Breast ultrasound image
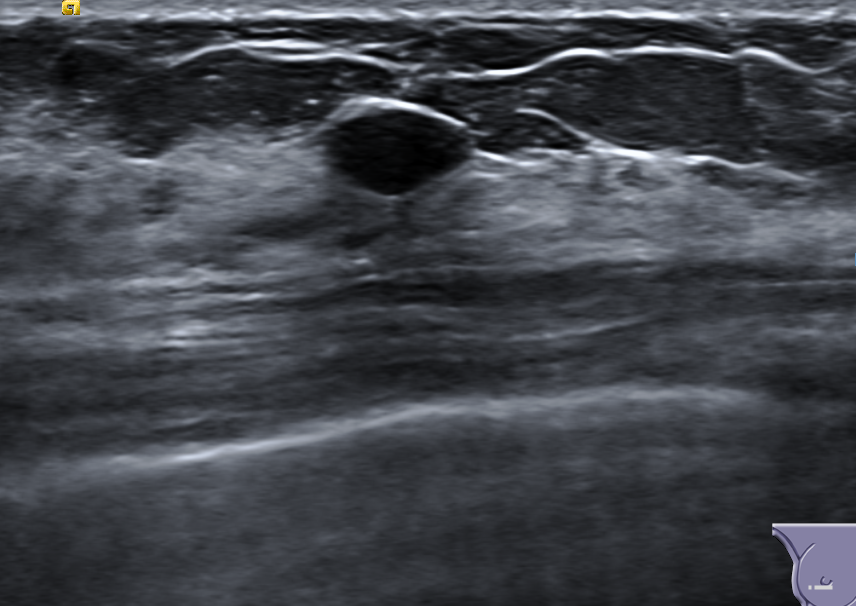
Diagnosis: benign